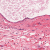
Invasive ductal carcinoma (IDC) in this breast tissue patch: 0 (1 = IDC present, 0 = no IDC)